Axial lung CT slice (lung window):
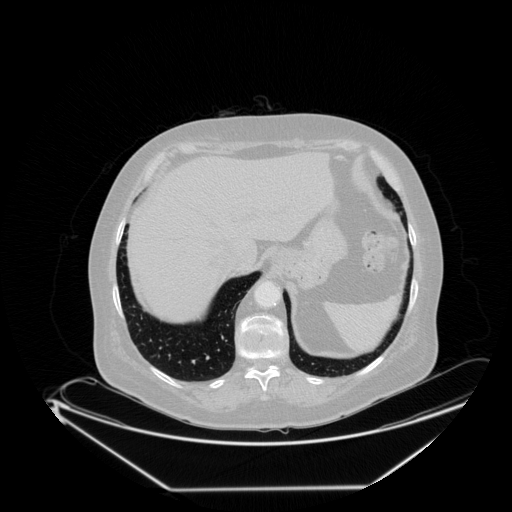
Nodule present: no